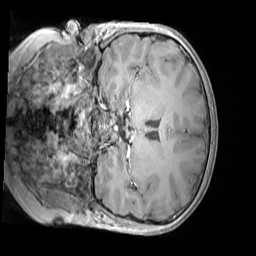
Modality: MP2RAGE
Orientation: coronal
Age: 10
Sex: male
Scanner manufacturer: siemens
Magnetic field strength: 3 T
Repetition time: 4 s
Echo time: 0.00303 s